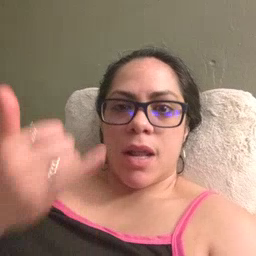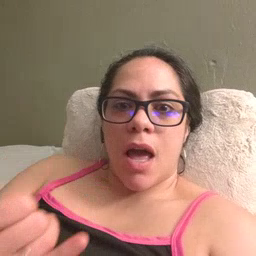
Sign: now